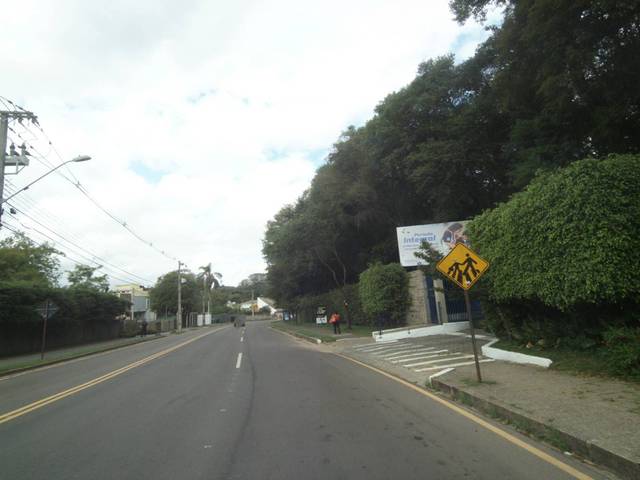
Region: Brazil
Coordinates: -25.3874, -49.27